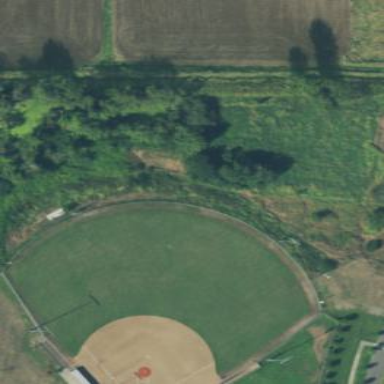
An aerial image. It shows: Baseball pitch for leisure land.